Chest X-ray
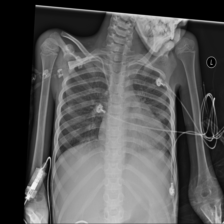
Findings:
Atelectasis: negative
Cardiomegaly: negative
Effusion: negative
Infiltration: negative
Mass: negative
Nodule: negative
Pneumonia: negative
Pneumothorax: negative
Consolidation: negative
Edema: negative
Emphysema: negative
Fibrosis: negative
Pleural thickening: negative
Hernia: negative